Question: We use the 'Microstrategy SDK 10.5' with 'XCode 7.3.1' for developing an iOS App.
The built and internal test on our devices works fine, but we are not able to upload the App to the store due to the attached issues.

As I understand, the problem is related Microstrategy Framework and its embedded provisioning profile. While uploading we try to sign the app with our company certificate and add our provisioning profile, but the framework uses its own embedded provisioing profile, therefore the upload fails.
If we remove this framework the upload process to the store would works.
Any ideas or hints to solve this problem?
Kind Regards,
Alex
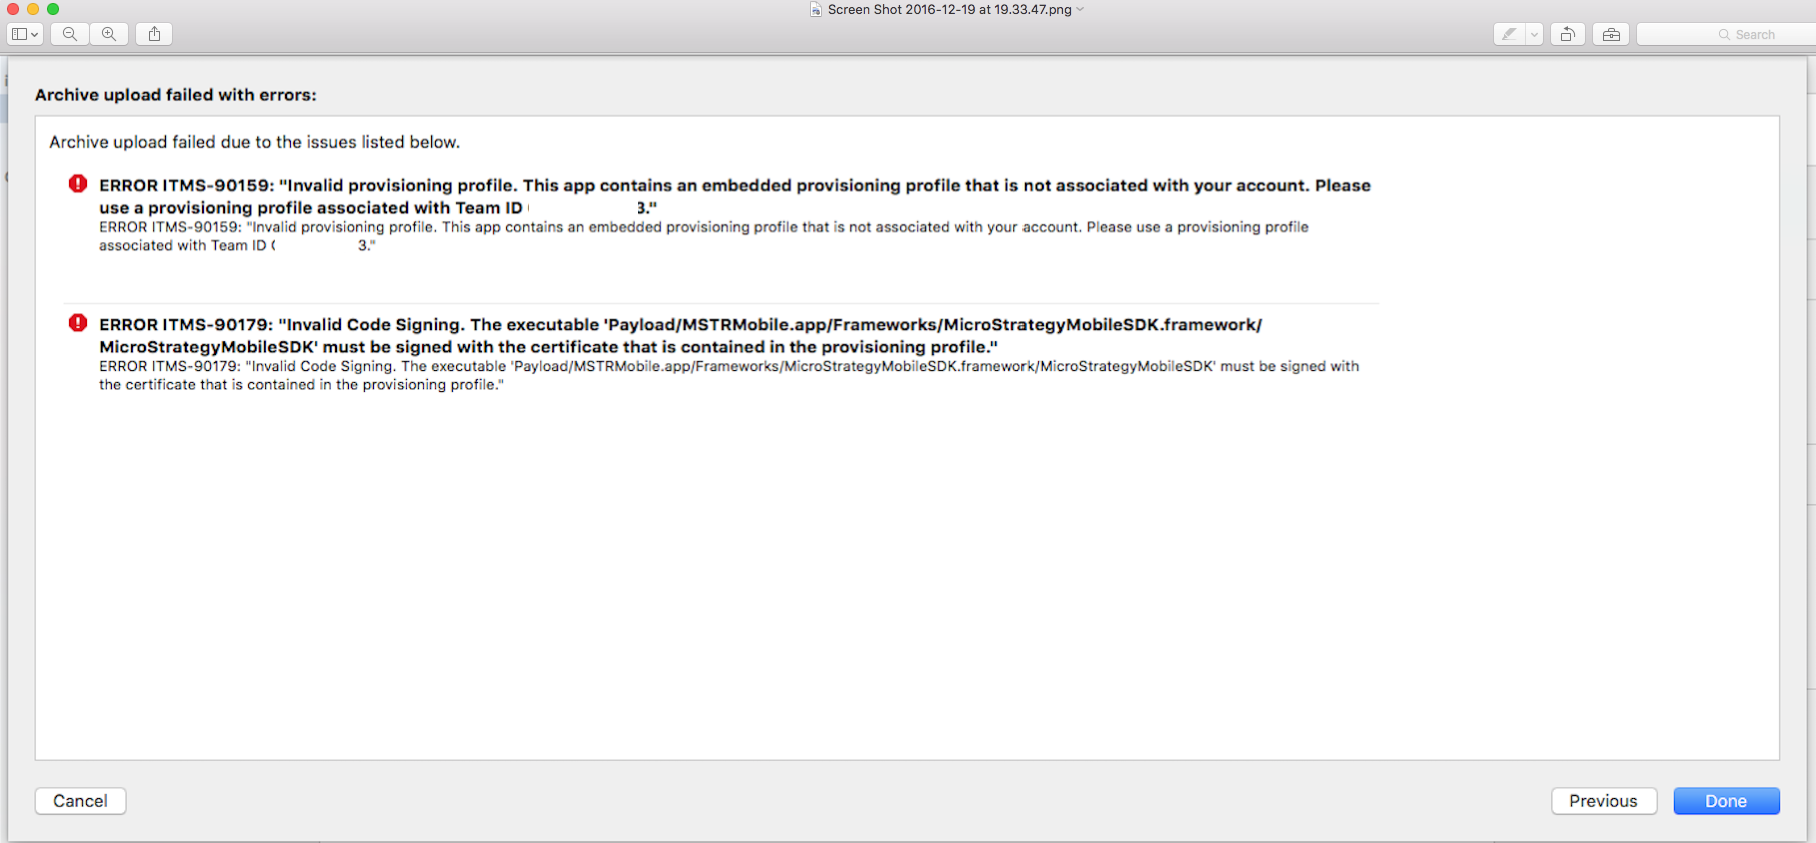
Answer: The easiest option is getting Microstrategy to deliver their mobile SDK as an unsigned framework. Xcode doesn't require framework targets to be signed. They can and should be signed in the embedding frameworks build phase of an application target.
If needed or preferred, you can also re-sign the framework yourself:
1. See if the Microstrategy SDK framework contains a provisioning profile (most likely named embedded.mobileprovision). If so, delete it.
2. Re-sign the framework with the command codesign --deep --force --sign "<< Your distribution identity name here >>" path/to/microstrategy.framework.